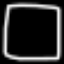
Label: square